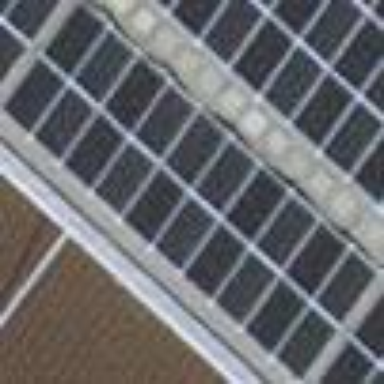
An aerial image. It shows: Solar power generator using photovoltaic method with solar photovoltaic panel types.